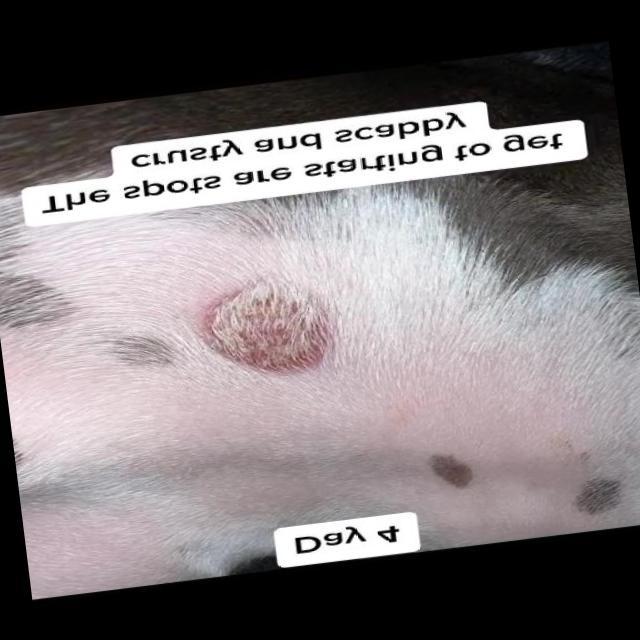
Canine ringworm (Dermatophytosis) — fungal infection caused by Microsporum or Trichophyton. Presents with circular alopecia, scaling, crusting, and broken hairs.